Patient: sex M, age 47
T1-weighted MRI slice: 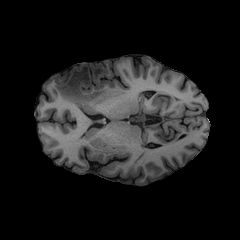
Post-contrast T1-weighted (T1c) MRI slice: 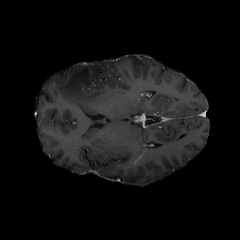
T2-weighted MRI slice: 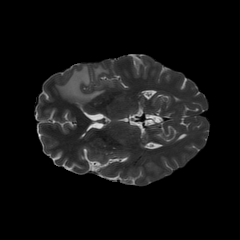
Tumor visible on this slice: yes
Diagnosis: Glioblastoma, IDH-wildtype
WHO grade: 4